Question: I am having a problem with my UITableView in iOS7. Initially, the data loads in just fine, and I get output in my console that proves that the cells are speaking to the data source correctly, . The height of the cells in the empty UITableView seem to be honoring the height my custom prototype cell (410px), but all the data in the cells vanish, and the empty table view acts like it only has one cell in it (like its default state before it gets hooked up to the delegate).
I am using Storyboards for this app.
To get a little context, this app is similar to the iphone Instagram app, and I am using this application as way to learn iOS 7 development. I have been banging my head up against a wall trying to solve this issue, and I can't find any online resources that can help me solve this, so I wanted to ask all the smart peeps on Stack Overflow.
I have prepared a graphic that helps you see the problem

<URL>
Here is my TableViewController code:
'''
@interface PA_PhotoTableViewController ()
@property (nonatomic, copy) NSArray *photos;
@end
@implementation PA_PhotoTableViewController
- (void)viewDidLoad {
[super viewDidLoad];
self.photos = [[PA_PhotoStore sharedPhotoStore] allPhotos];
}
- (NSInteger)numberOfSectionsInTableView:(UITableView *)tableView {
return 1;
}
- (NSInteger)tableView:(UITableView *)tableView numberOfRowsInSection:(NSInteger)section {
return [[[PA_PhotoStore sharedPhotoStore] allPhotos] count];
}
- (UITableViewCell *)tableView:(UITableView *)tableView cellForRowAtIndexPath:(NSIndexPath *)indexPath
{
PA_PhotoCell *cell = [tableView dequeueReusableCellWithIdentifier:@"PhotoCell" forIndexPath:indexPath];
PA_Photo *photo = (self.photos)[indexPath.row];
cell.photoTitle.text = photo.title;
cell.photoOwnerName.text = [NSString stringWithFormat:@"%@", photo.owner];
cell.photoLikes.text = @"99";
// Photo Image URL
NSURL *photoImageURL = [NSURL URLWithString:photo.image_full_url];
[cell.photoImage sd_setImageWithURL:photoImageURL placeholderImage:[UIImage imageNamed:@"lightGraySpinningLoader.gif"]];
// Photo Owner Image
[cell.photoOwnerImage sd_setImageWithURL:photoImageURL placeholderImage:[UIImage imageNamed:@"lightGraySpinningLoader.gif"]];
return cell;
}
- (void)tableView:(UITableView *)tableView didSelectRowAtIndexPath:(NSIndexPath *)indexPath {
// This code never gets called when I try to tap on a cell
NSLog(@"A row was selected");
}
- (void)dealloc {
NSLog(@"dealloc called in PA_PhotoTableViewController");
}
'''
and here is the custom cell code PA_PhotoCell (consolidated .h & .m files):
'''
@interface PA_PhotoCell : UITableViewCell
@property (nonatomic, weak) IBOutlet UIImageView *photoImage;
@property (nonatomic, weak) IBOutlet UILabel *photoTitle;
@property (nonatomic, weak) IBOutlet UILabel *photoOwnerName;
@property (nonatomic, weak) IBOutlet UIImageView *photoOwnerImage;
@property (nonatomic, weak) IBOutlet UILabel *photoLikes;
@property (nonatomic, weak) IBOutlet UILabel *photoTimestamp;
@property (nonatomic, weak) IBOutlet UILabel *photoComments;
@end
@implementation PA_PhotoCell
- (void)setSelected:(BOOL)selected animated:(BOOL)animated {
[super setSelected:selected animated:animated];
NSLog(@"in set selected");
}
-(void)setHighlighted:(BOOL)highlighted {
NSLog(@"in set highlighted");
}
'''
You can see a few 'NSLog()' calls to help me see if anything is getting called.
Where am I going wrong? The end goal is to click on one of the TableViewCell instances and launch a UINavigationController, I know how to do that, but I can't move on to that step until I figure out why my UITableView won't scroll, and why it disappears when I click on it!
After much testing, debugging and experimentation, I have been able to conclude that the problem is actually not with the UITableView at all, and it is, in fact, a problem with how the UITableView is being loaded into its parent view. I still haven't found a solution to my problem, but I am getting closer to finding the cause. Here is what I have discovered:
First, when any of the UIButtons at the bottom of the screen are tapped (see photo reference), it loads the relevant instance of UIViewController into a UIView called placeholderView. When I run my problematic UITableView OUTSIDE of this UIView (where the UITableViewController is acting on its own, not embedded within another UIView) then the table works perfectly, it scrolls, it revives click events, and so on. So as soon as I load the UITableView into the UIView, the UITableView becomes unresponsive (it doesn't scroll or receive tap events) and any attempt to interact with it, the UITableView goes completely blank. My debugging session concludes that the NSArray *photos never gets reset to nil, or manipulated in anyway, the table just goes blank.
So does anyone have any ideas on what would cause a UITableView to do this when being loaded into a generic UIView? All the other views that get loaded into this generic UIView are responsive, and behave as expected. Its just this UITableView that is giving me problems.
If you review the graphic I attached to this post (above), you will see that I am using what appears to be a UITabBarView, but it is, in fact, just a generic view with UIButtons inside. The reason I decided to craft my own "UITabBarView look-alike" instead of using the ready-made UITAbBarView class was because I wanted to give custom functionality to the "menu" button on the bottom left (I want a nice UIView to slide in from the left, and stop about 60 pixels from the right of the screen when the "menu" button is tapped, and I can't figure out how to customize the behavior of the UITabBarView, so I opted for this approach.
Here is the code that is actually loading the UITableViewController into the subview (via a CustomStoryboardSegway):
'''
// PA_HomeViewCustomStoryboardSegue.m
#import "PA_HomeViewCustomStoryboardSegue.h"
#import "PA_HomeViewController.h"
@implementation PA_HomeViewCustomStoryboardSegue
// to create a custom segue, you have to override the perform method
-(void)perform {
// get the source and destination view controllers
PA_HomeViewController *segueSourceController = (PA_HomeViewController *)[self sourceViewController];
UIViewController *destinationController = (UIViewController *)[self destinationViewController];
for (UIView *view in segueSourceController.placeholderView.subviews){
[view removeFromSuperview];
}
segueSourceController.currentViewController = destinationController;
[segueSourceController.placeholderView addSubview:destinationController.view];
}
@end
'''
and here is the header file for my PA_HomeViewController (the view the contains the "placeholderView" which is the target view that loads the various UIViewControllers after the user has tapped the UIButtons at the bottom of the view (similar to a TabBarView) :
'''
@interface PA_HomeViewController : UIViewController
@property (weak, nonatomic) IBOutlet UIView *placeholderView;
@property (weak, nonatomic) UIViewController *currentViewController;
@end
'''
I am hoping that I am just missing something obvious in the way that I am loading the UITableView into the placeholderView, and something in there is causing the UITableView to go completely blank.
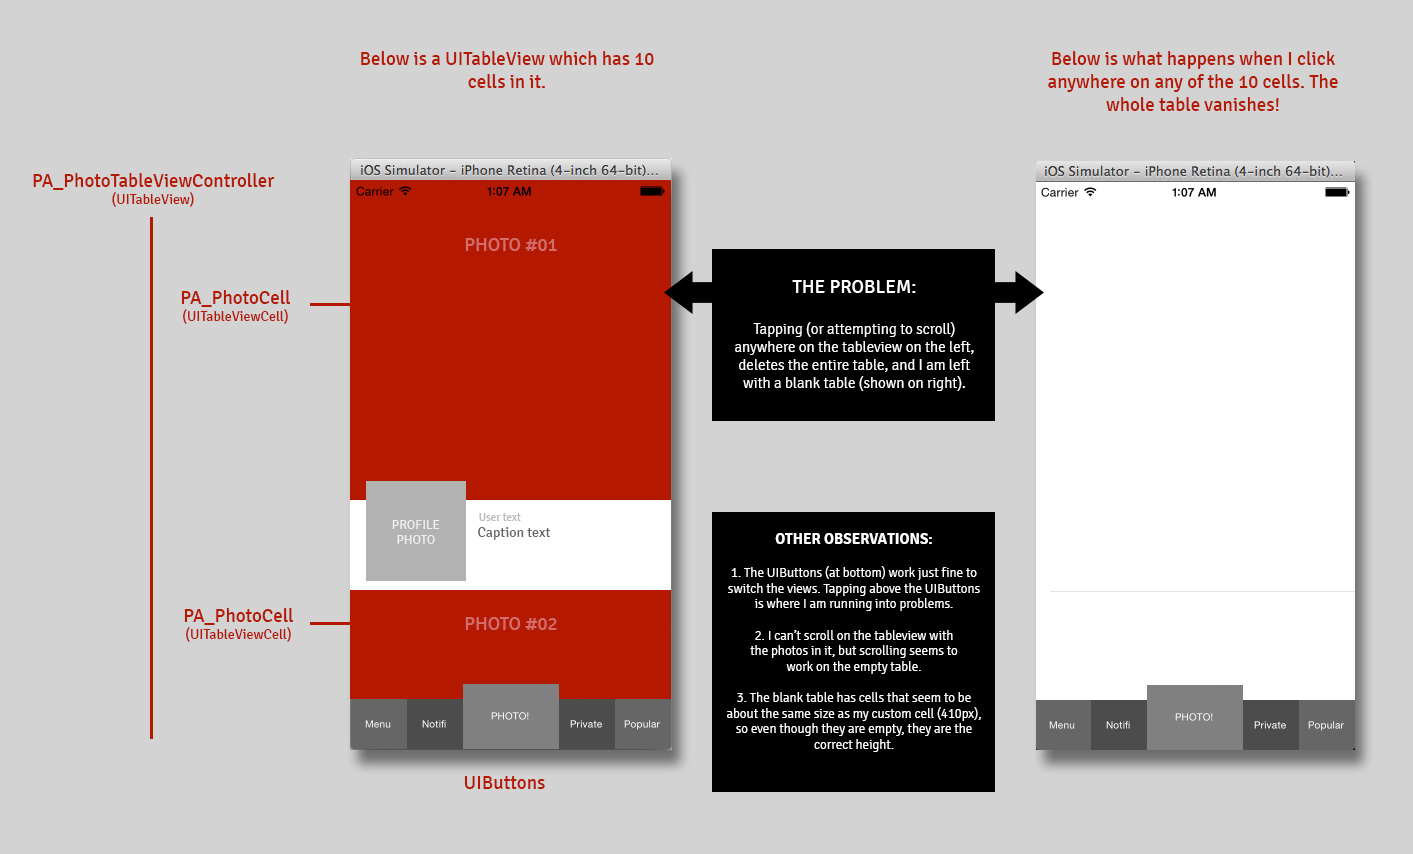
Answer: When you display the 'UITableView' in a different view, you must always make sure that the view controller which "hosts" the 'UITableView' has a strong reference to its controller. In your case, the data source for the 'UITableView' seems to be deallocated after adding the 'UITableView' as subview.
Changing the currentViewController property from 'weak' to 'strong' should fix your problem.